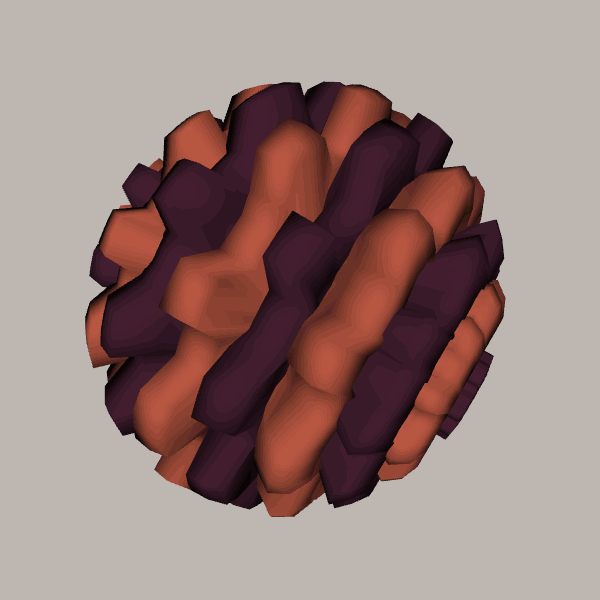
Background: light